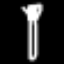
Label: fork